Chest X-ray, AP view. Patient: 25 years old, sex F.
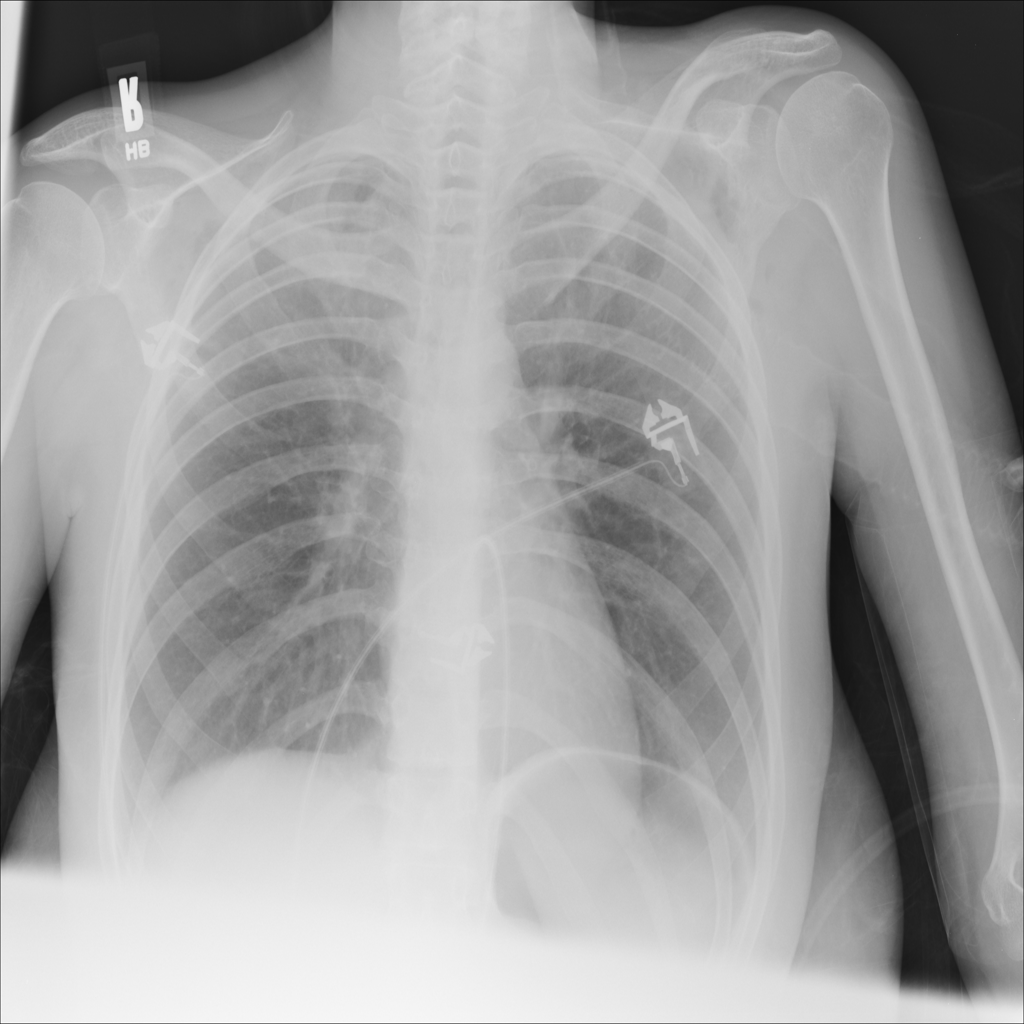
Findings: Emphysema